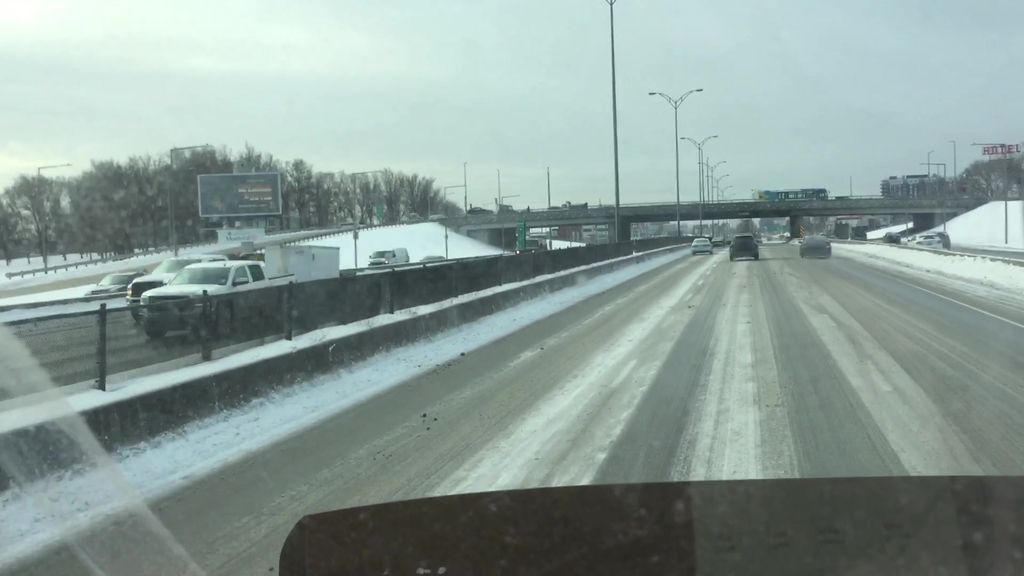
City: montreal